Question: I am trying to write a pipeline using the 'Filesystem List Parameter' parameter:

but I am unable to find the correct syntax anywhere, even in Jenkins doc. Do this plugin is allowed in Jenkins pipeline? if so then what will be the syntax?
<URL>
Thanks
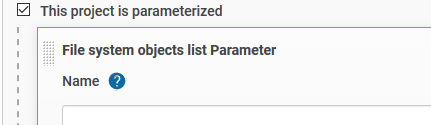
Answer: See <URL>:
'''
stages {
stage('Parameters') {
steps {
script {
// one parameter
def value = input( message: 'Select parameter value:',
parameters: [
[$class: 'FileSystemListParameterDefinition',
name: 'SingleFileSystemObject',
description: 'Single file system object',
nodeName: 'master',
path: '/',
selectedType: 'ALL',
formSelectType: 'SINGLE_SELECT',
regexIncludePattern: '',
regexExcludePattern: '',
sortReverseOrder: false
] // parameters
] // input
)
// more parameters, displayed on a separate parameter input page
Map values = input( message: 'Select parameter values:',
parameters: [
[$class: 'FileSystemListParameterDefinition',
name: 'SingleFileSystemObject',
description: 'Single file system object',
nodeName: 'master',
path: '/',
selectedType: 'ALL',
formSelectType: 'SINGLE_SELECT',
regexIncludePattern: '',
regexExcludePattern: '',
sortReverseOrder: false
],
[$class: 'FileSystemListParameterDefinition',
name: 'MultipleFileSystemObjects',
description: 'Multiple file system objects',
nodeName: 'master',
path: '/',
selectedType: 'ALL',
formSelectType: 'MULTI_SELECT',
regexIncludePattern: '',
regexExcludePattern: '',
sortReverseOrder: false
]
] // parameters
) // input
echo value
print values['SingleFileSystemObject']
print values['MultipleFileSystemObjects']
}
}
}
}
'''
### Console Output
E.g.:
'''
...
[Pipeline] echo
root
[Pipeline] echo
bin
[Pipeline] echo
home,usr
...
'''